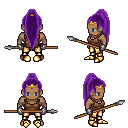
a pixel art fantasy rpg character, male body template, human, dark skin, brown pirate shirt, gold greaves, purple extra-long topknot hairstyle, gold tiara, metal gloves, gold boots, spear, four views (front, back, left, right), 2x2 character sprite sheet, small pixel art, hard edges, no anti-aliasing